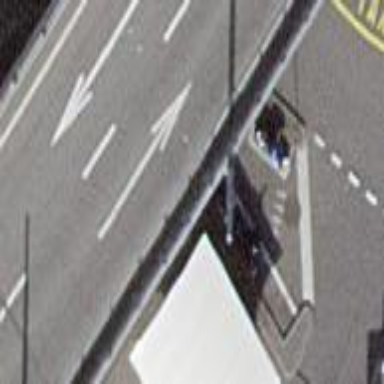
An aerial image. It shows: Motorcycle parking area.